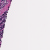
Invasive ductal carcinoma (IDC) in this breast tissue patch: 1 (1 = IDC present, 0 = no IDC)